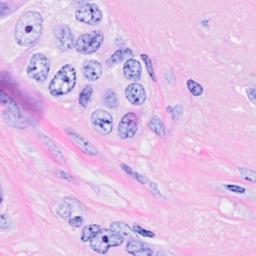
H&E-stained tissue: Breast